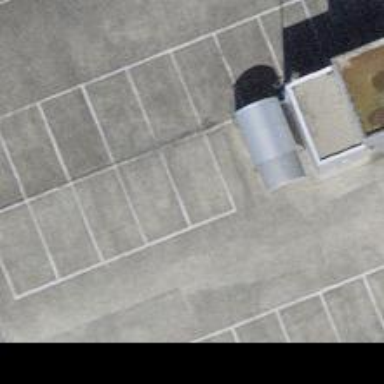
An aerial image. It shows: Charging station.